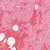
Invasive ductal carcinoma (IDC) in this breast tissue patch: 0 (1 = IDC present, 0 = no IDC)